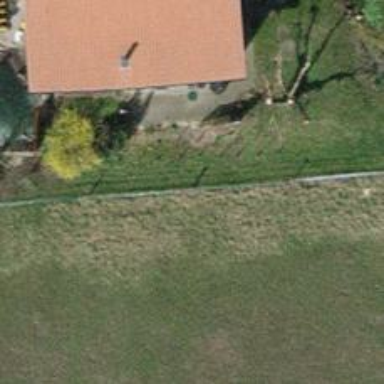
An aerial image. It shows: Fence.